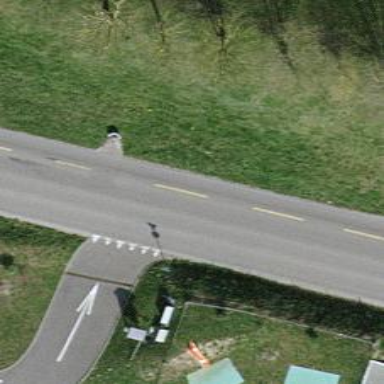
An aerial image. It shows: Secondary road with asphalt surface and dedicated cycle lane on the left.